Question: I'm reading a book about DDD and i see an example domain that involves cars, engines, wheels and tires .

Above is the model as it is in the book . Customer is also aggregate root .
Having that model , there might be a case where the engine could have height, width and length attributes.
What happens when you need to attach a big engine on a small car ? The engine could not fit .
Is it a problem if the car checks for the engine attributes and allows it or not to be a part of the car ?
The engine has global identity (like you know each engine has a serial/manufacturer number). Maybe the engines need to be tracked by the manufacturer .
So I'm asking again , is it a problem if the car is using the engine's attributes to fit it inside (to allow it or not to be part of it) ?
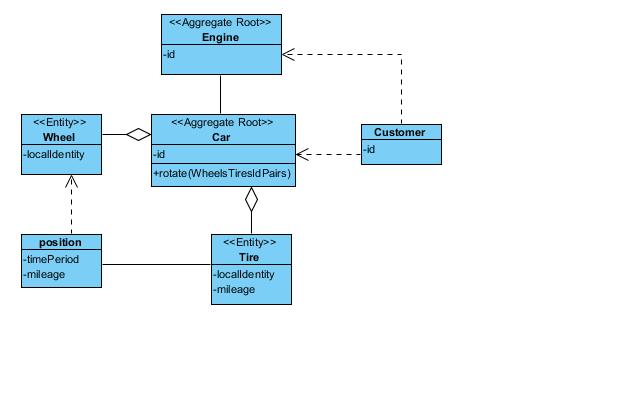
Answer: > Is it a problem if the car checks for the engine attributes and allows it or not to be a part of the car?
No.
That being said, your validation may be complex enough to introduce a domain service. Since two aggregates are involved you could have this:
'''
car.Fit(engine)
'''
Or this:
'''
engine.Fit(car)
'''
However, you probably want to be checking against a car model anyway :)
Since the rules are going to be somewhat more advanced and involve some data you probably want to introduce a domain service and possibly use double-dispatch on the objects:
So rather than 'car.Fit(engine)' you could have this:
'''
car.Fit(engine, IModelServiceImplementation)
'''
And in the 'Fit' method call:
'''
if (!IModelServiceImplementation.CanFit(car, engine)) { throw new Exception(); }
'''
The service could possibly load the correct model and rather check that against the engine. Depending on the domain one may even have modification levels and other rules to deal with.
Since a 'Car' instance would not contain the actual 'Engine' instance but only the 'EngineId' or possibly some value object there would be no real assignment of engine to car. You could still pass the engine instance to the car and have it create the association however it sees fit.
The solution proposed by 'Enrico S.' is possibly more relevant to scenarios where changes are effected on the aggregate roots where one may not have all the aggregate roots available or even where aggregate roots live in separate bounded contexts. Even if 'Car' and 'Engine' were in separate BCs one would probably be able to query the validity somehow. Some things are fine for eventual consistency but others may not be.
As usual there are many things to consider :)